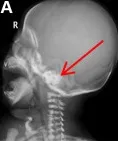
Patient x-rays. (A) Patient 1: significant increase in bone density observed at skull base (arrow).
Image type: radiology (x_ray)